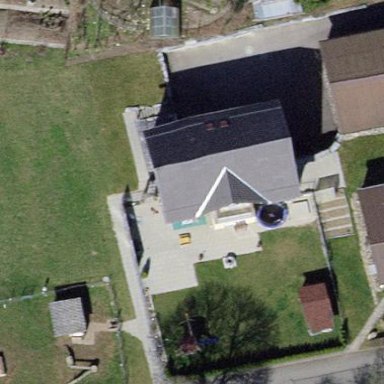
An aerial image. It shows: Gabled roof house.